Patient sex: F
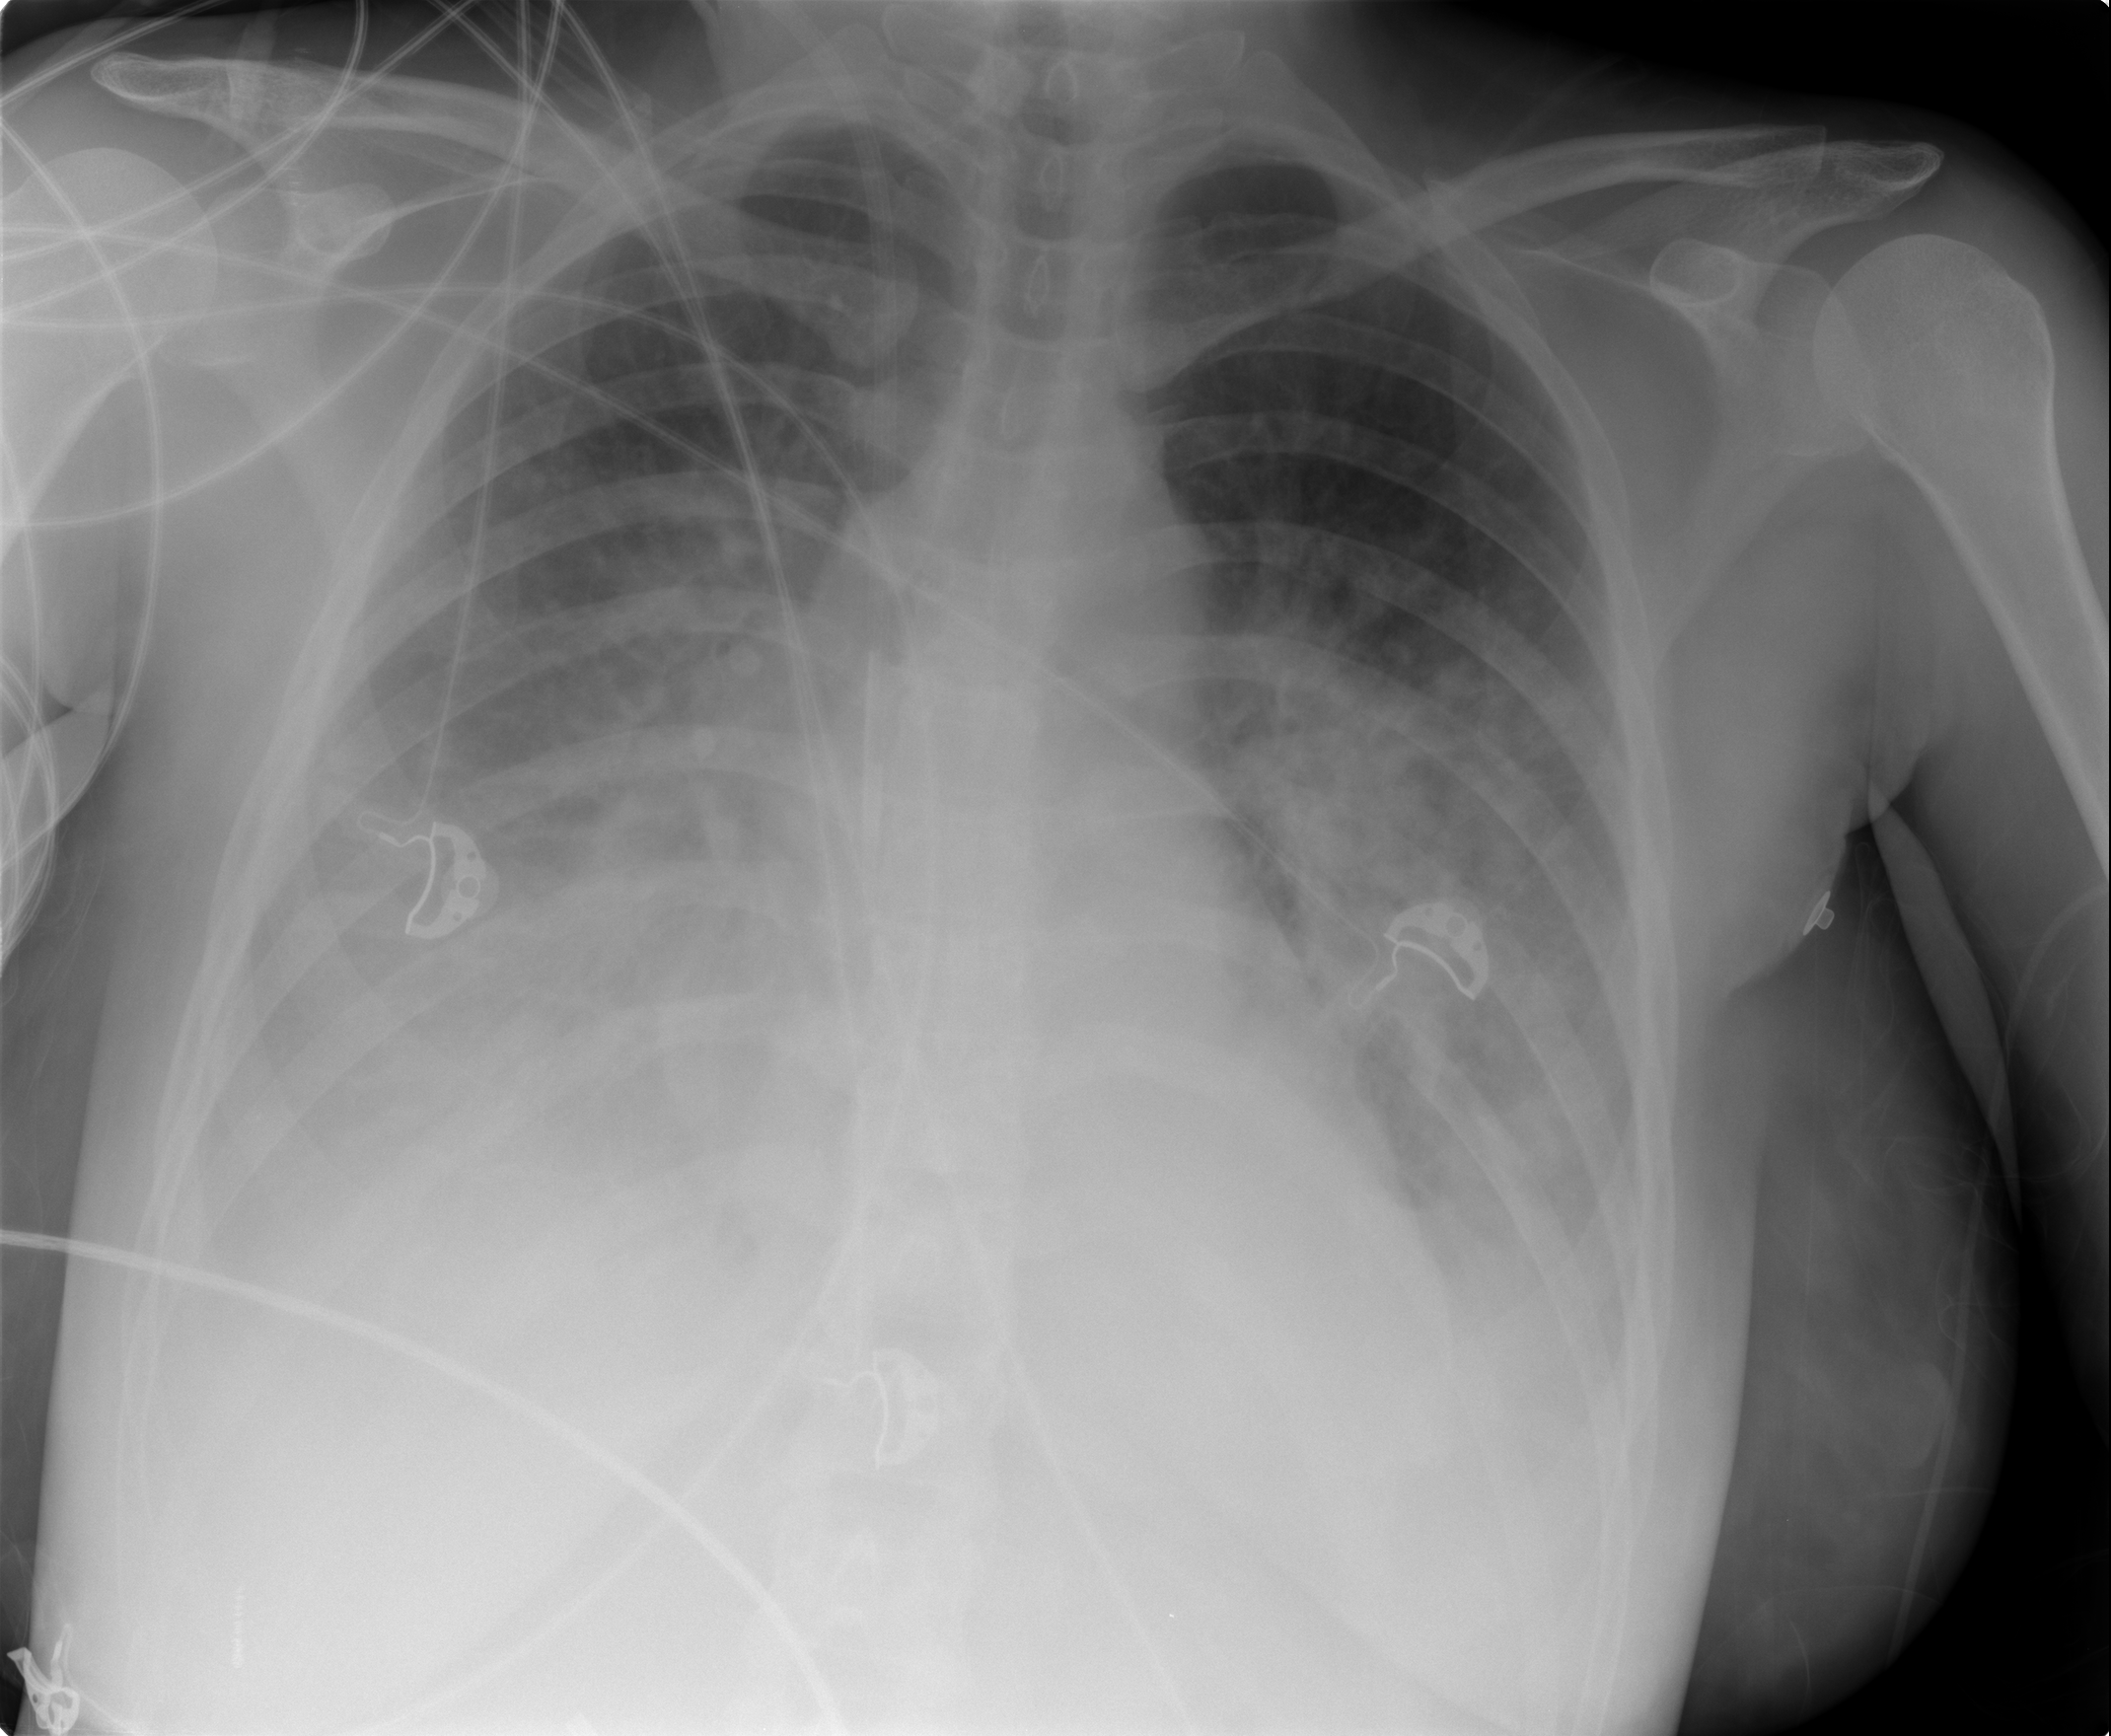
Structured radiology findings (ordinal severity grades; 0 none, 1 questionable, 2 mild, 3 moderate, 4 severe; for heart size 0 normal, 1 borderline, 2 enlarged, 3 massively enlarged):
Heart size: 0
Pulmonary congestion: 2
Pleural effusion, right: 3
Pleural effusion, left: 2
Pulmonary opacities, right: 0
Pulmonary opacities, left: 0
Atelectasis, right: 2
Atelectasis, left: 2